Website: macys
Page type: customer-info-address
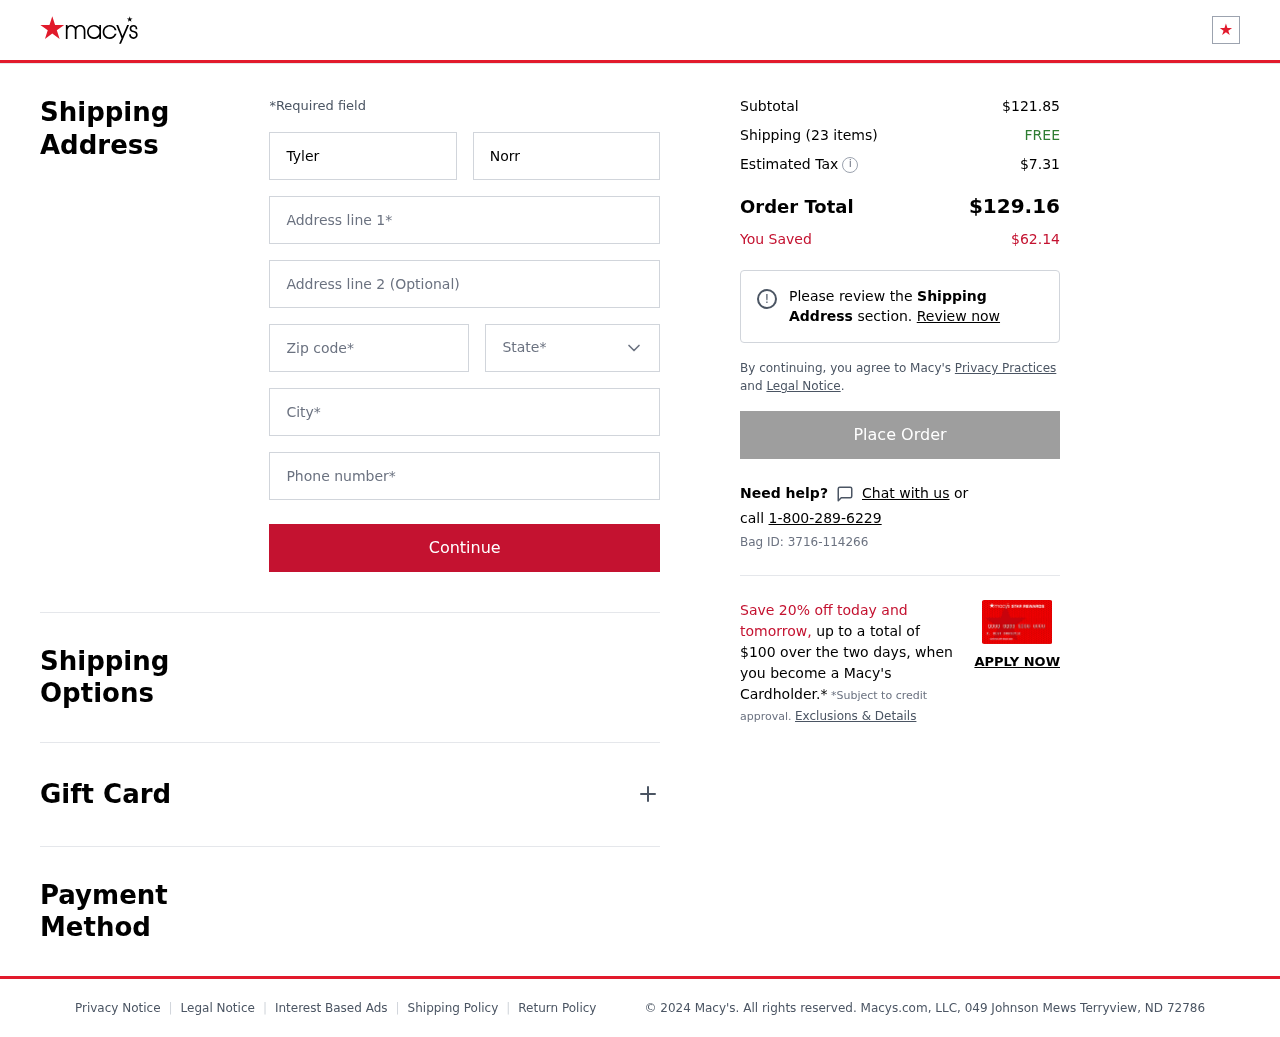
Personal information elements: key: PII_CITY
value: Terryview
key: PII_FIRSTNAME
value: Tyler
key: PII_LASTNAME
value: Norris
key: PII_PHONE
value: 6839833655
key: PII_POSTCODE
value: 72786
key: PII_STATE
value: North Dakota
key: PII_STREET
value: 049 Johnson Mews
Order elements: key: ORDER_SUBTOTAL
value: $121.85
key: ORDER_NUM_ITEMS
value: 23
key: ORDER_SHIPPING_COST
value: FREE
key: ORDER_TAX
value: $7.31
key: ORDER_TOTAL
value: $129.16
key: ORDER_SAVINGS
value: $62.14
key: ORDER_BAG_ID
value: Bag ID: 3716-114266